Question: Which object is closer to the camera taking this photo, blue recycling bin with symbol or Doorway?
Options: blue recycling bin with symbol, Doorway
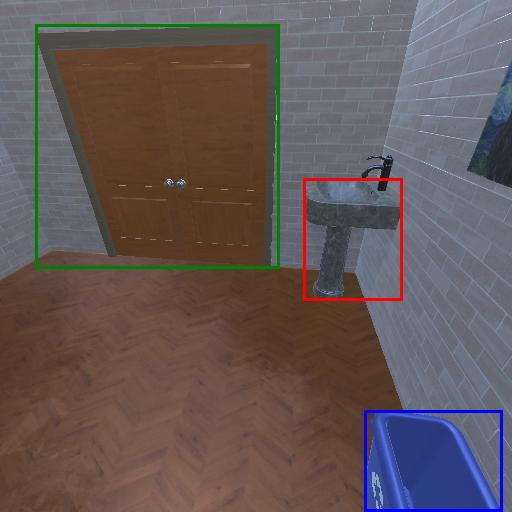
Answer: blue recycling bin with symbol